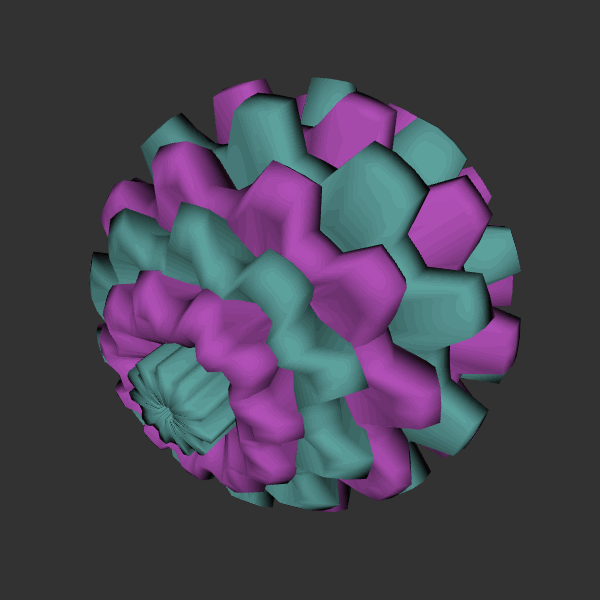
Background: dark